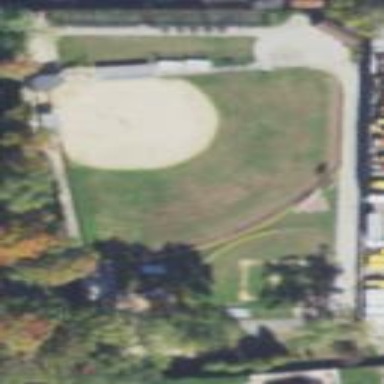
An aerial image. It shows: Baseball pitch for leisure and sports activities.